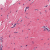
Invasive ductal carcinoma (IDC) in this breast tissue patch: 0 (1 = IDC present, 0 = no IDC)